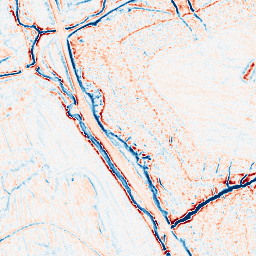
Category: edge_preserving
Decomposition family: bilateral
Decomposition parameters: d: 9
sigma_color: 50
sigma_space: 150
Upsampling method: bicubic_16x
Upsampling parameters: scale: 16
Upsampling scale: 16